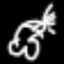
Label: frog